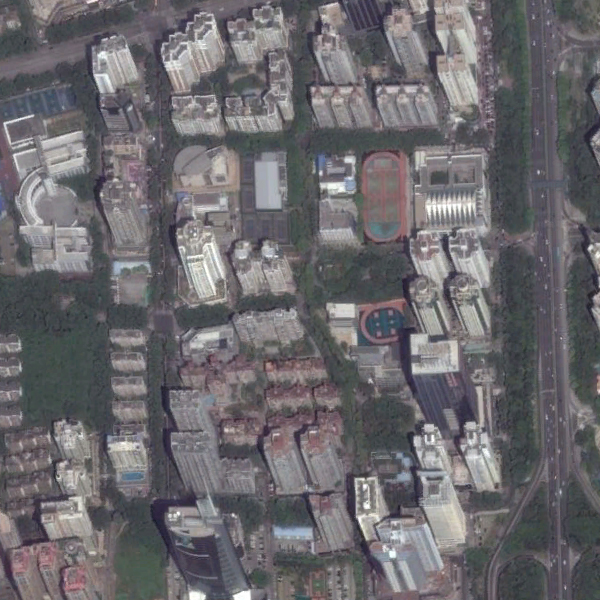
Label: Commercial